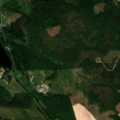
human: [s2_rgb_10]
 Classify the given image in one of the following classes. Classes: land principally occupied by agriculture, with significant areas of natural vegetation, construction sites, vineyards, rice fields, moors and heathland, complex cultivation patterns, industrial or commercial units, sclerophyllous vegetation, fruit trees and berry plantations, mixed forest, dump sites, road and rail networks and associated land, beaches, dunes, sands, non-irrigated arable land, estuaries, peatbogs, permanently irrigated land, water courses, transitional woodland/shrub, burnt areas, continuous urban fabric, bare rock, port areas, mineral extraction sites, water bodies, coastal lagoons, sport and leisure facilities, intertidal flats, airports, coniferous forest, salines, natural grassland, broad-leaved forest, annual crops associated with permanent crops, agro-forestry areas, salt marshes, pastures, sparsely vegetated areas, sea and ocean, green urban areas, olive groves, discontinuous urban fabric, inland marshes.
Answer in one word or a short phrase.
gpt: land principally occupied by agriculture, with significant areas of natural vegetation, coniferous forest, mixed forest, transitional woodland/shrub